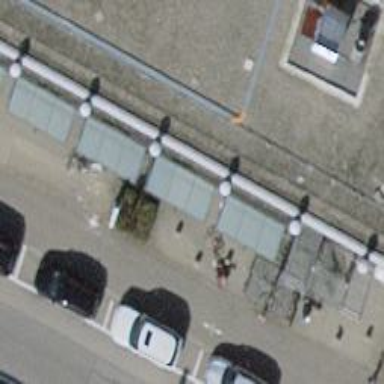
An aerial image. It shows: Bicycle parking area with wall loops for securing bikes.